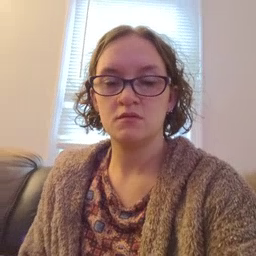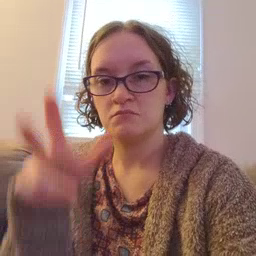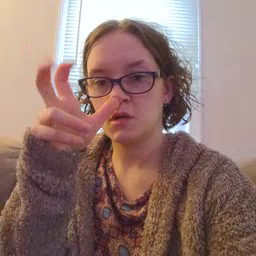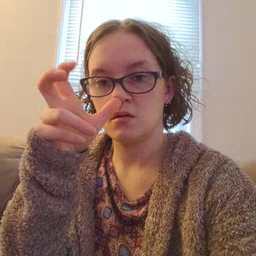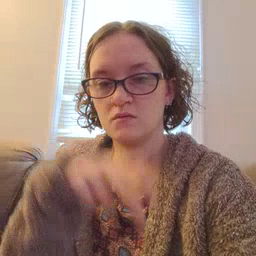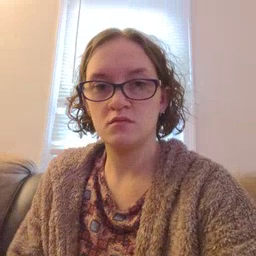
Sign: bug